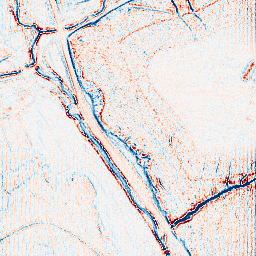
Category: edge_preserving
Decomposition family: anisotropic_diffusion
Decomposition parameters: iterations: 5
kappa: 50
gamma: 0.2
Upsampling method: fft_zeropad
Upsampling parameters: scale: 2
Upsampling scale: 2